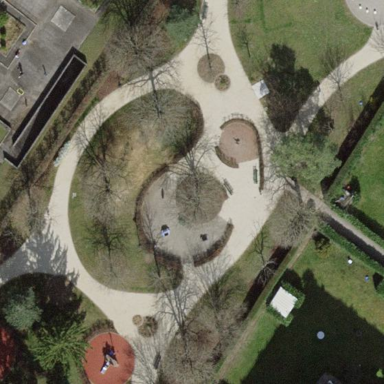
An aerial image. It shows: Park.